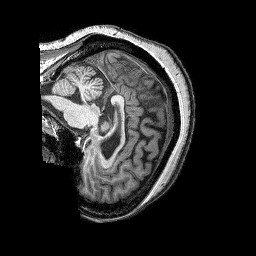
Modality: T1w
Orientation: sagittal
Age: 44
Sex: female
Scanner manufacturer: siemens
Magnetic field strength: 3 T
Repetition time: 2.25 s
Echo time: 0.00452 s